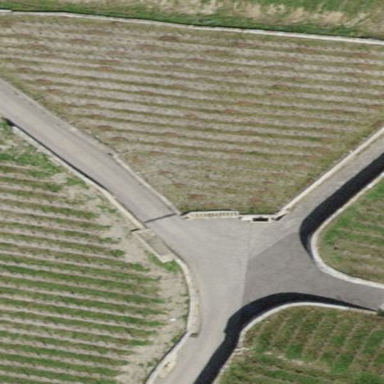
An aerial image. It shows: Vineyard with grape crops.